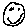
Label: smiley face